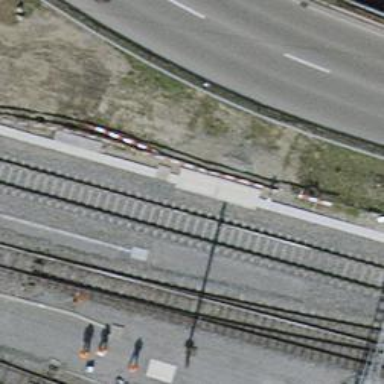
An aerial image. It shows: Railway siding with one electrified track and contact line for powering the train.